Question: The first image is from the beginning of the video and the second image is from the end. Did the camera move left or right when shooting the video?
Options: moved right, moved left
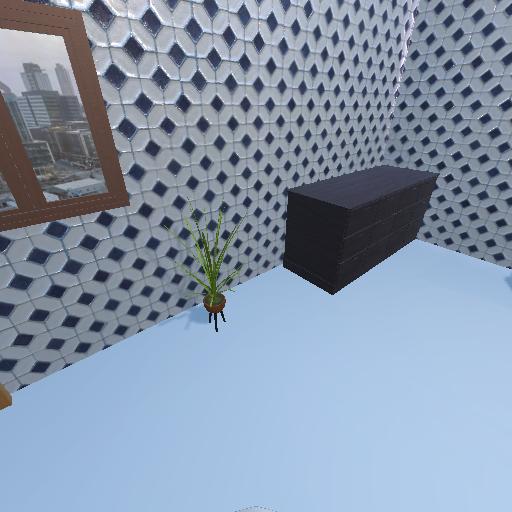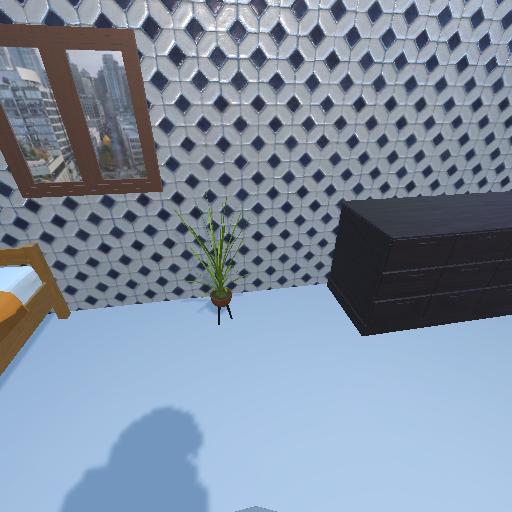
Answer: moved right